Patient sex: M
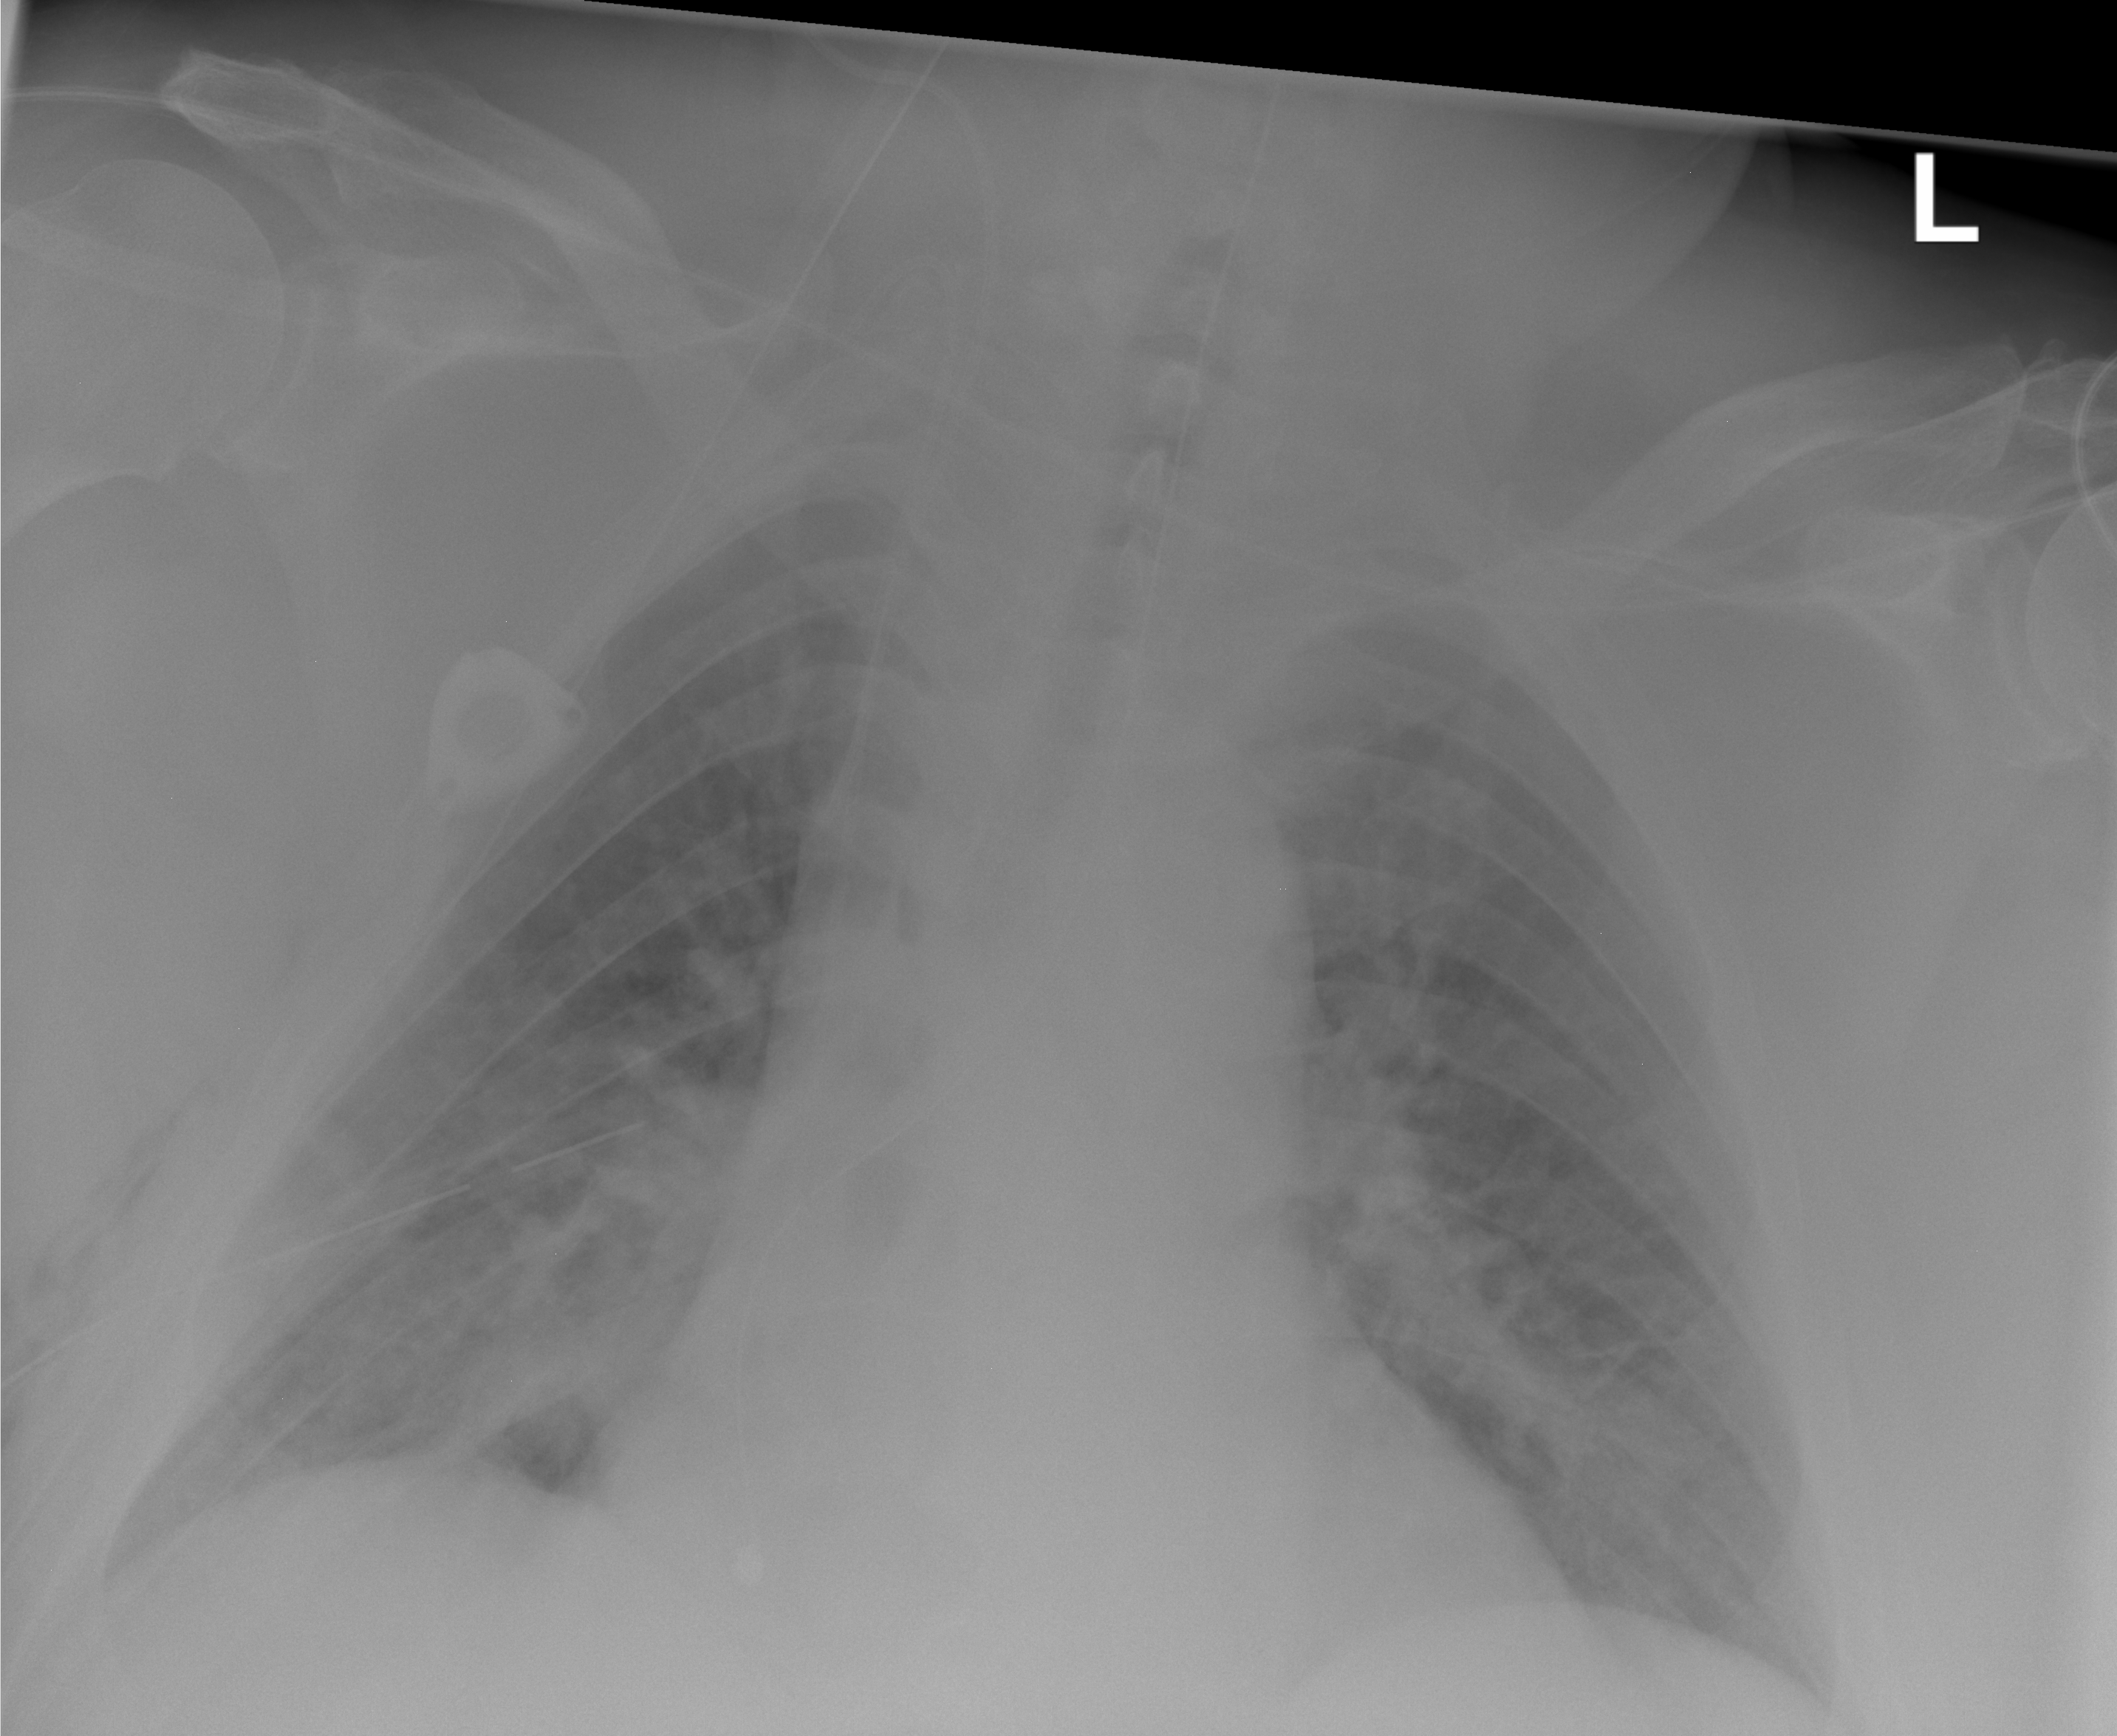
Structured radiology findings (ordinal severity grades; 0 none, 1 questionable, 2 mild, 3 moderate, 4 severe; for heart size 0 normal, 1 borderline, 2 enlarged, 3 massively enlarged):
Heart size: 1
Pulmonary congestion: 2
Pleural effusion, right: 0
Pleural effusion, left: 0
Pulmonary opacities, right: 0
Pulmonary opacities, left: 0
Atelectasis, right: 0
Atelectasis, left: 0